Question: I have a <URL> like this image below :

My main goal is to the text filed when the user is select an option from a dropdown menu.
---
Variables
'''
var section_num = $('#as-section-num');
var problem_set = $('#as-problem-set');
var start_time = $('#as-start-time');
var student_am = $('#as-student-am');
var due_time = $('#as-due-time');
var submit = $('#as-submit');
var avg_score = $('#as-avgscore');
var danger= $('#pc-danger');
var danger_list = $('#pc-danger-list');
var warning= $('#pc-warning');
var warning_list = $('#pc-warning-list');
var success= $('#pc-success');
var success_list = $('#pc-success-list');
'''
Object
'''
var A = {
"section_num":"2.2",
"problem_set":"Same",
"start_time":"7/20/2015 10:00 am",
"student_am":"9",
"due_time":"7/20/2015 11:00 am",
"submit":"9",
"avg_score":"90",
"danger":"5",
"danger_list":"5,10,15,19,23",
"warning":"8",
"warning_list":"3,7,11,13,14,16,21,22",
"success":"12",
"success_list":"1,2,4,6,8,9,12,17,18,20,24,25",
};
'''
On click - I want to set the value to those fields from my object 'A'. I couldn't get it to set.
'''
$('#group-a').click(function () {
section_num.innerHTML = A.section_num;
problem_set.innerHTML = A.problem_set;
start_time.innerHTML = A.start_time;
student_am.innerHTML = A.student_am;
due_time.innerHTML = A.due_time;
submit.innerHTML = A.submit;
avg_score.innerHTML = A.avgscore;
danger.innerHTML = A.danger;
danger_list.innerHTML = A.danger_list;
warning.innerHTML = A.warning;
warning_list.innerHTML = A.warning_list;
success.innerHTML = A.success;
success_list.innerHTML = A.success_list;
});
'''
---
# Result
I couldn't get any text to set.
I got 0 error on my console.
I hope someone can shed the light on this.
Here is what I have now on <URL>
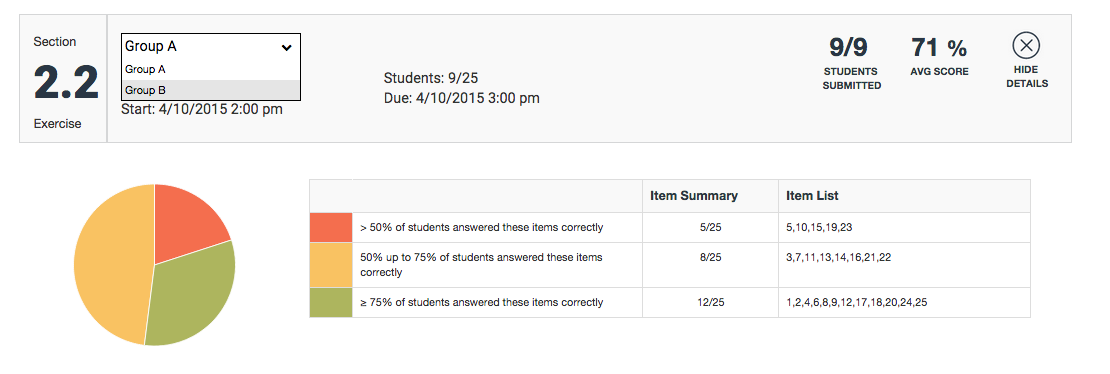
Answer: Use 'html' instead of 'innerHTML':
'''
$('#group-a').click(function () {
section_num.html(A.section_num);
problem_set.html(A.problem_set);
start_time.html(A.start_time);
student_am.html(A.student_am);
due_time.html(A.due_time);
submit.html(A.submit);
avg_score.html(A.avgscore);
danger.html(A.danger);
danger_list.html(A.danger_list);
warning.html(A.warning);
warning_list.html(A.warning_list);
success.html(A.success);
success_list.html(A.success_list);
});
$('#group-b').click(function () {
section_num.html(B.section_num);
problem_set.html(B.problem_set);
start_time.html(B.start_time);
student_am.html(B.student_am);
due_time.html(B.due_time);
submit.html(B.submit);
avg_score.html(B.avgscore);
danger.html(B.danger);
danger_list.html(B.danger_list);
warning.html(B.warning);
warning_list.html(B.warning_list);
success.html(B.success);
success_list.html(B.success_list);
});
'''
Demo: <URL>
> Set the HTML contents of each element in the set of matched elements.
Docs: <URL>